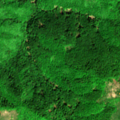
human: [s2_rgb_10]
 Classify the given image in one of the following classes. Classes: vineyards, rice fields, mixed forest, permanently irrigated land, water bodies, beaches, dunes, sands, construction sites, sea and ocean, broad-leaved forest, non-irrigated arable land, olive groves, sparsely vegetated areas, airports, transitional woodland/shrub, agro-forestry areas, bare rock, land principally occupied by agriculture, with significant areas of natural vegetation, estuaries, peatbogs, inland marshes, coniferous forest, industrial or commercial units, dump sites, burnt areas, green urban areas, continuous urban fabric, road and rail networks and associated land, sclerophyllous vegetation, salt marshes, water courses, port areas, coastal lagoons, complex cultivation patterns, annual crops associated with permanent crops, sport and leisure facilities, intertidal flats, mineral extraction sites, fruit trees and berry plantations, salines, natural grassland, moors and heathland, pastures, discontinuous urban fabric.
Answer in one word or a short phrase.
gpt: complex cultivation patterns, broad-leaved forest, transitional woodland/shrub